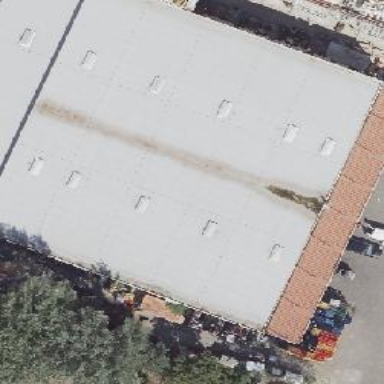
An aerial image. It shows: Commercial building.